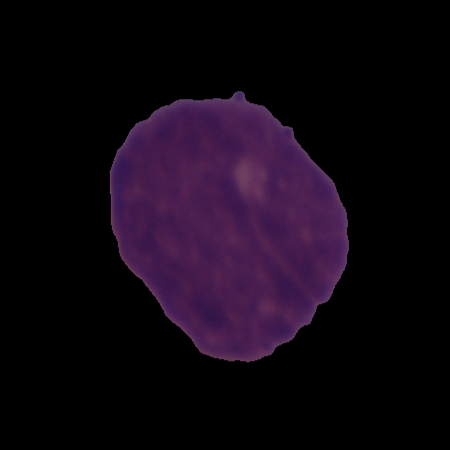
Label: cancer